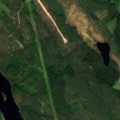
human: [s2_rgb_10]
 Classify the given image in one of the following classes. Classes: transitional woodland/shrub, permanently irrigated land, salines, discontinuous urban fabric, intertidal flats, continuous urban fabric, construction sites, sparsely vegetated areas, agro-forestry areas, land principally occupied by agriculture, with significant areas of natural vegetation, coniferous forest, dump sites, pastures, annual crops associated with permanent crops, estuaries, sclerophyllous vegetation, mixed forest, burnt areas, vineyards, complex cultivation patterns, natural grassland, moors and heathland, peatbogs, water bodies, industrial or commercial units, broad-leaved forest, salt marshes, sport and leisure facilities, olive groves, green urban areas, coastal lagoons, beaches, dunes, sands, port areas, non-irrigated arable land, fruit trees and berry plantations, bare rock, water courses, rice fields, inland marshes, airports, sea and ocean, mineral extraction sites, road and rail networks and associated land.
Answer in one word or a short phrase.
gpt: coniferous forest, mixed forest, transitional woodland/shrub